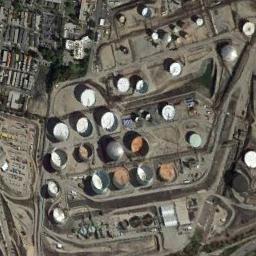
Label: storage tanks